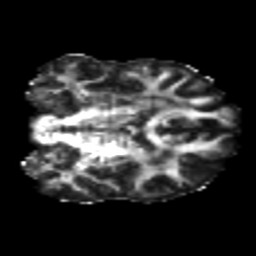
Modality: FA
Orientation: coronal
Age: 23
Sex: male
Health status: healthy
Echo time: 0.074 s